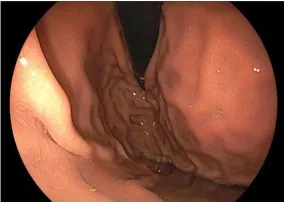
(A) Esophagogastroduodenoscopy revealed mild antral atrophy (Kimura-Takemoto classification C-2).
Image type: endoscopy (gi_endoscopy)